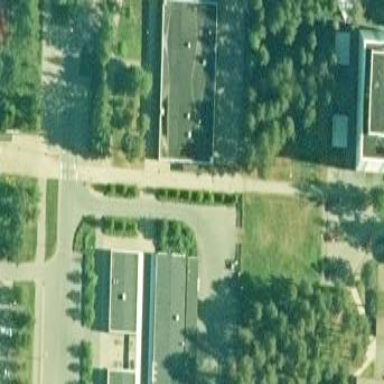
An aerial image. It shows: Retail building.